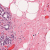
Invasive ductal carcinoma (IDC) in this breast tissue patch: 0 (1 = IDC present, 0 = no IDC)